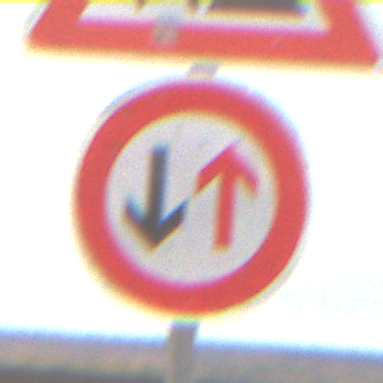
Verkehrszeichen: VorrangDesGegenverkehrs
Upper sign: Arbeitsstelle
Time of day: MorningAfternoon
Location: Outdoor (Nature)
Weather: Overcast
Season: NotSpecified
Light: Natural